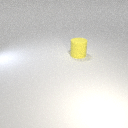
large yellow rubber cylinder